Question: Calculate the area of the minimum circumscribed circle of all polygons in the graph, and keep the result as an integer
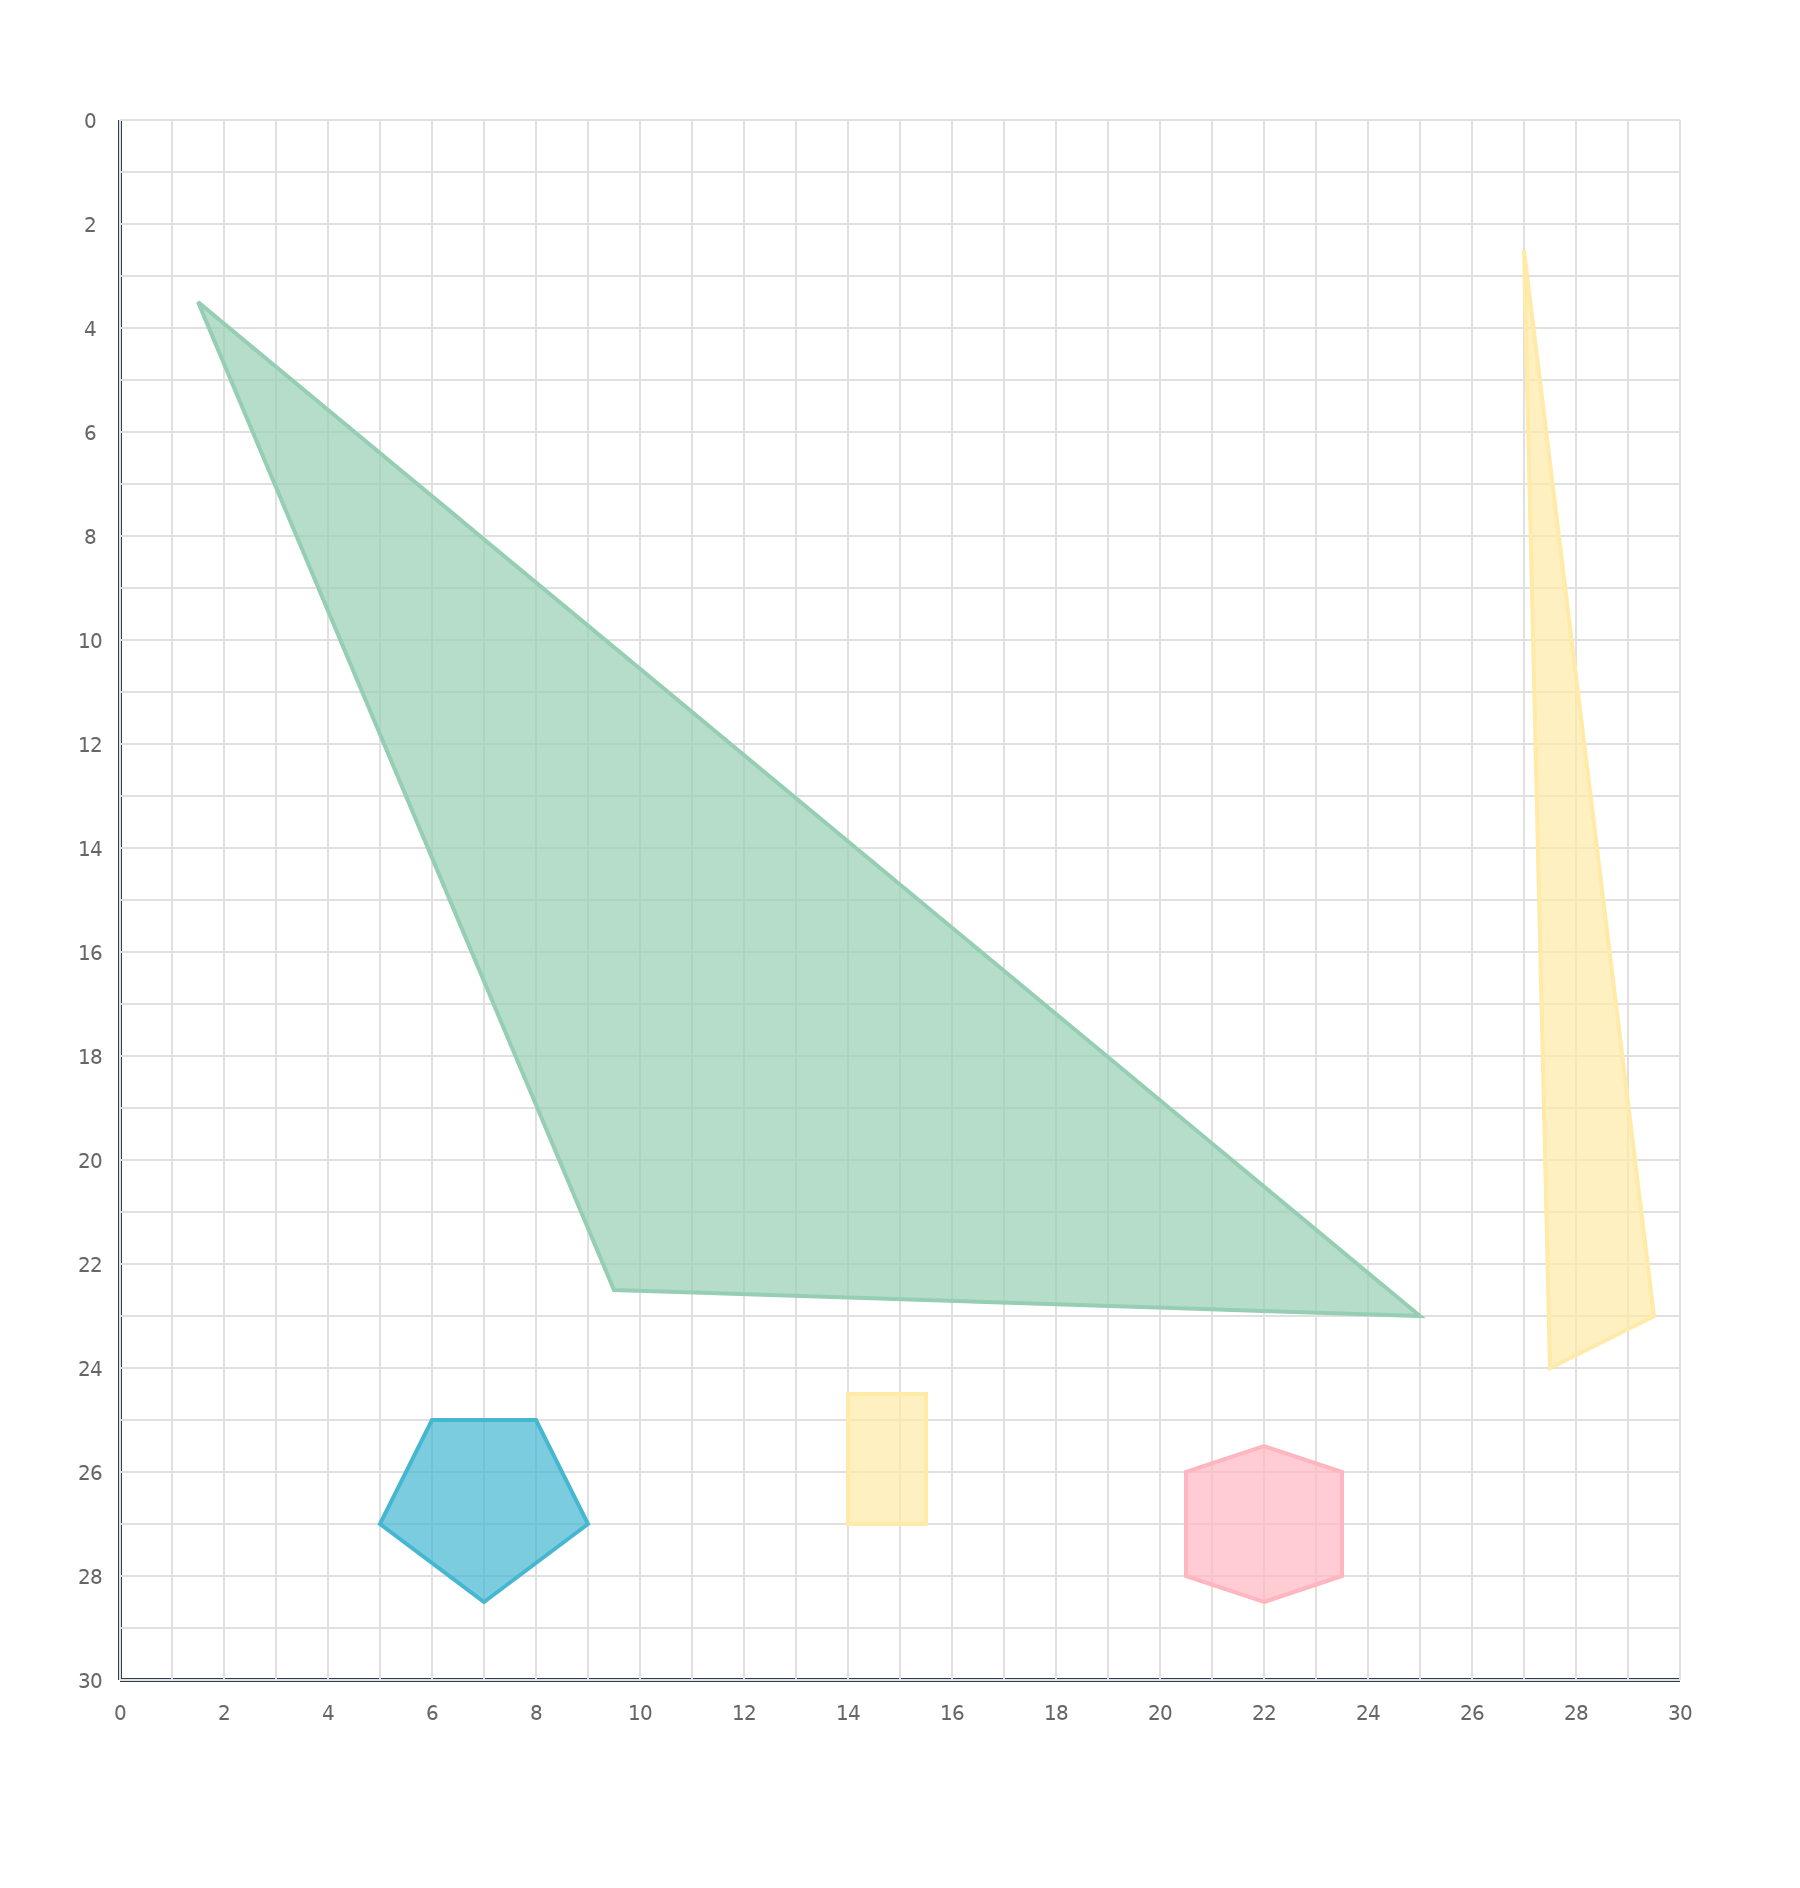
Answer: 915